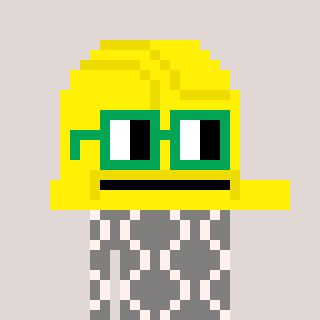
a pixel art character with square green glasses, a construction helmet-shaped head and a bluegrey-colored body on a warm background